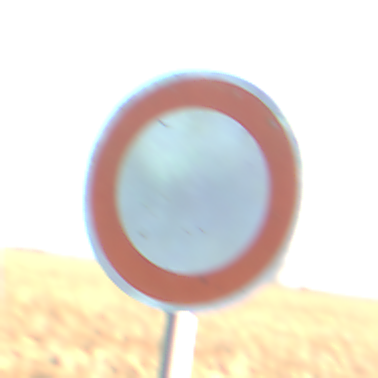
Verkehrszeichen: VerbotFahrzeugeAllerArt
Umgebung: Outdoor, Nature
Tageszeit: SunriseSunset
Wetter: Clear
Licht: Natural
Jahreszeit: NotSpecified
Kontrast: HighContrast